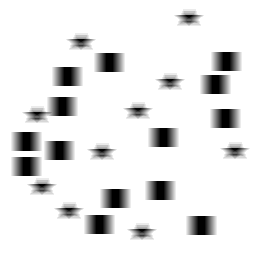
Squares: 14
Triangles: 0
Stars: 10
Total shapes: 24